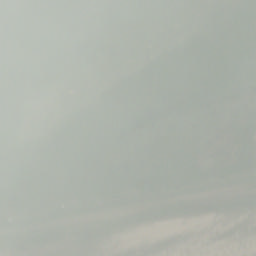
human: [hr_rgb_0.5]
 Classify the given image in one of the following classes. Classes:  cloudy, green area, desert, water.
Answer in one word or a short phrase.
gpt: cloudy